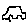
Label: car